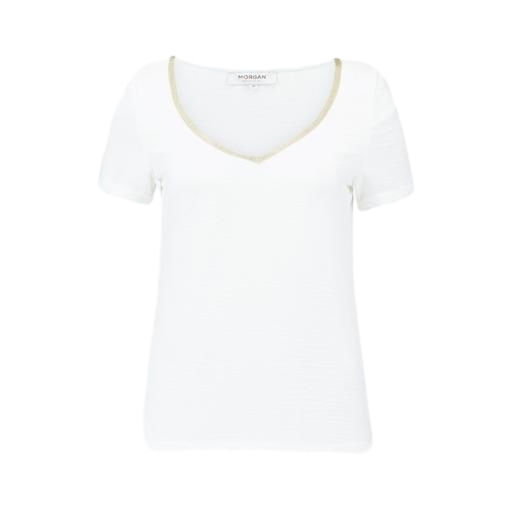
white lux rib v neck tee, white v-neck t-shirt only macy, white v-neck tee, white background